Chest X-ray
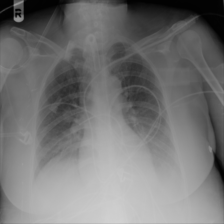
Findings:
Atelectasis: negative
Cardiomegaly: negative
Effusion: negative
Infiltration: positive
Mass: negative
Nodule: negative
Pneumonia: negative
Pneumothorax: negative
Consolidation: negative
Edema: negative
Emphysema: negative
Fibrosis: negative
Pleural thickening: negative
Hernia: negative